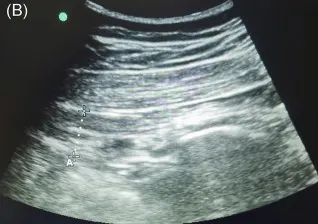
The cheek acupuncture reduced the thickness of the piriformis muscle. On day 7 after the first acupuncture session, an ultrasound was performed to measure the thickness of the piriformis muscle of the hip before and after the second session of treatment. (B) Before the second session of acupuncture, the thickness of the piriformis muscle in the right hip (injured) was 2.05 cm.
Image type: radiology (ultrasound)